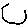
Label: hexagon